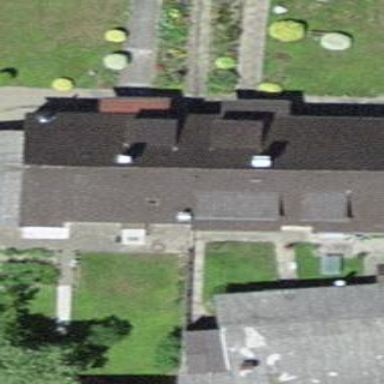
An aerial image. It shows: Terrace building.